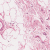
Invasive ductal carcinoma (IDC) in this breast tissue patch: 0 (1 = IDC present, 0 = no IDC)